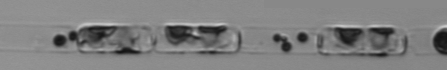
Label: Guinardia_delicatula_TAG_internal_parasite